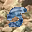
Label: 5